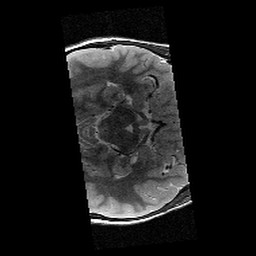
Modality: T2w
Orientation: axial
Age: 11
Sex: male
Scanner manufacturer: siemens
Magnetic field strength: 3 T
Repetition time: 9.23 s
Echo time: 0.067 s